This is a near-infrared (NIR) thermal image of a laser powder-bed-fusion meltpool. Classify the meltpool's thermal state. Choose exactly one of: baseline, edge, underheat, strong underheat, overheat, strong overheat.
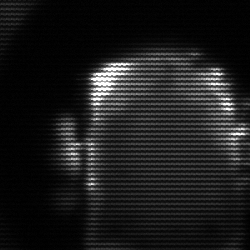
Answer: baseline